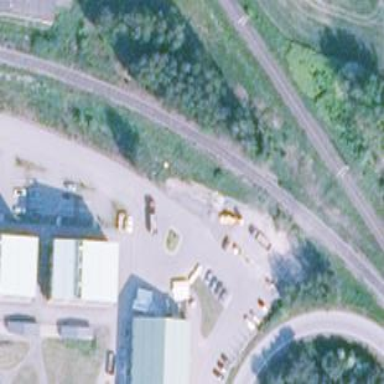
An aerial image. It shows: Railway track of B1 class.